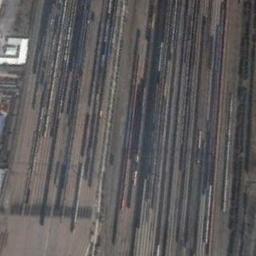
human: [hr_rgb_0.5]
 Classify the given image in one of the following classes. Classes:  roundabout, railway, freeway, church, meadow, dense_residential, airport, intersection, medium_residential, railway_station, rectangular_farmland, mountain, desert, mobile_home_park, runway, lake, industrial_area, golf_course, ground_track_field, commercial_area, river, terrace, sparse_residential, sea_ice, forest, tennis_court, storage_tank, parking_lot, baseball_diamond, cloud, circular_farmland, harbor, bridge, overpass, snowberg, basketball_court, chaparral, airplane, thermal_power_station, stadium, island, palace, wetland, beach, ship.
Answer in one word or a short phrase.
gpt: railway